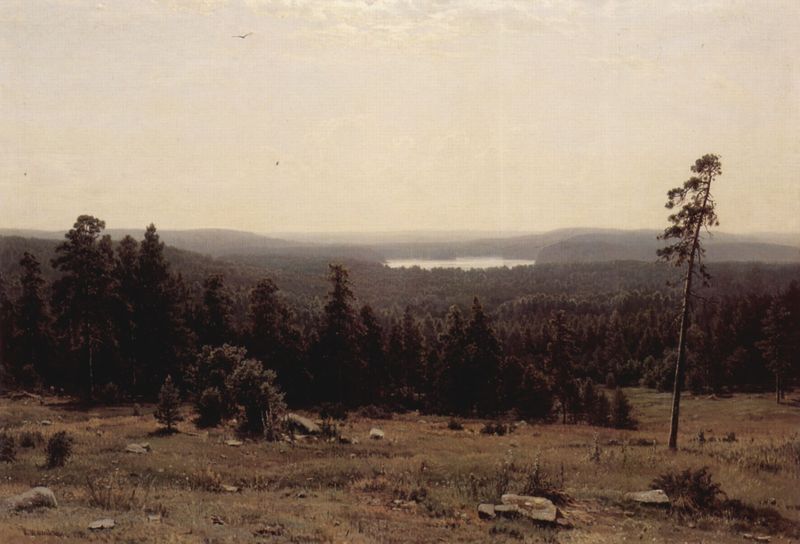
Titel: Fernansicht, Fluss Kaman
Künstler: Iwan Iwanowitsch Schischkin
Standort: Moskva
Institution: Tretjakow-Galerie
Schlagwörter: baum, berg, blau, dunkel, felsen, gemälde, himmel, schatten, vogel, wasser, wolken, bäume, fluss, grün, landschaft, see, braun, grau, hell, hintergrund, licht, schwarz, weiss, ausblick, blick, gras, weg, wiese, beige, malerei, stein, steine, weit, bild, ast, ebene, erde, feld, ferne, gräser, horizont, horizontlinie, hügel, natur, stamm, strauch, vögel, weide, weite, busch, büsche, gewässer, sträucher, boden, realismus, pflanzen, tal, wald, sommer, ruhe, perspektive, abhang, steinig, trocken, berge, bergig, fels, gebirge, nebel, kahl, monochrom, alm, berglandschaft, geröll, hügellandschaft, tannen, baumkrone, baumkronen, hoch, unscharf, foto, fotografie, panorama, photographie, einöde, wälder, lichtung, traum, nadelbaum, tanne, verschwommen, verwischt, kiefer, hügelig, rodung, karg, mystisch, fichten, kiefern, tannenwald, felsbrocken, sfumato, brocken, gebirgssee, sträcuher, abwärts, baumstumpf, baumgrenze, bewuchs, weitblick, entfernung, stausee, harz, arber, lusen, mysterie, waldanfang, waldufer